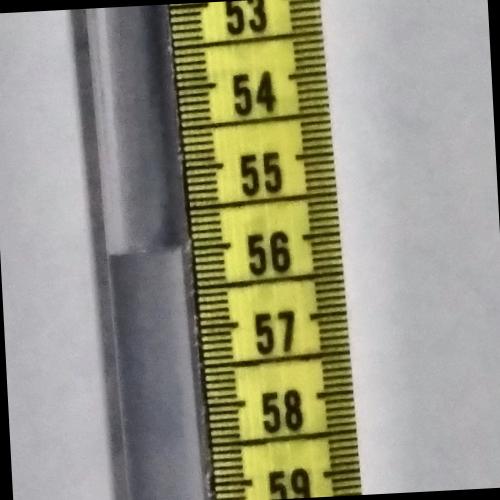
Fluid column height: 56.0 cm